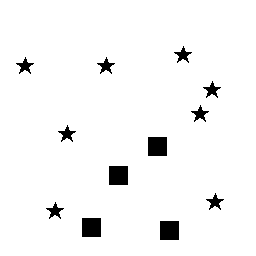
Squares: 4
Triangles: 0
Stars: 8
Total shapes: 12